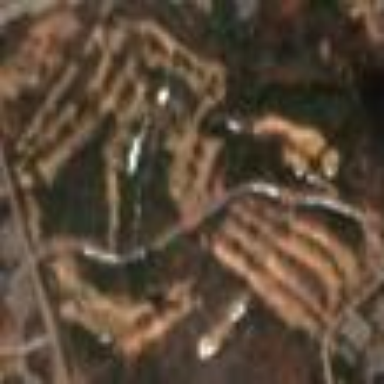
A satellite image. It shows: Golf course surrounded by greenery.